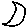
Label: moon